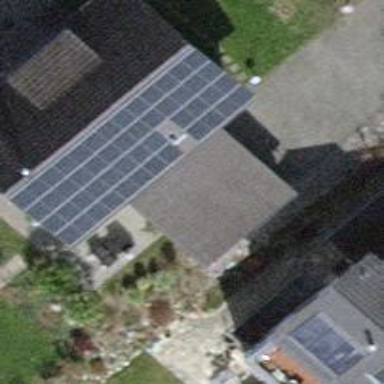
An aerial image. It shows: Small solar photovoltaic panel generator on the roof of building.